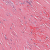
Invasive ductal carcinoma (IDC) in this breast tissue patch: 0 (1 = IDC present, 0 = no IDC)